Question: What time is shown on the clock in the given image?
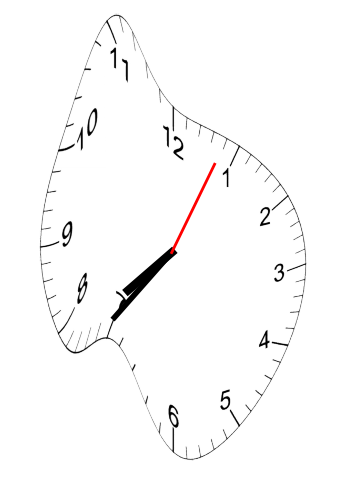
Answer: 07:36:04